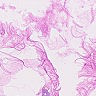
Metastatic tissue present: no